Interaction volume radius: 5 \u00c5
Interaction volume height: 15 \u00c5
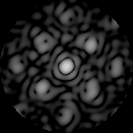
Disorder parameter: 0.4783